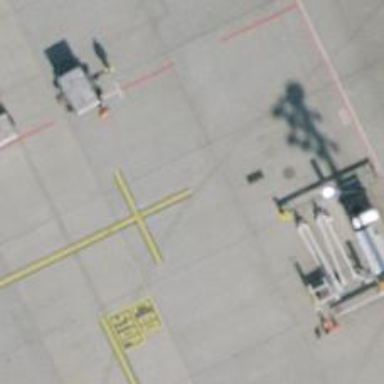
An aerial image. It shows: Airport parking position.